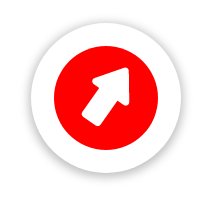
Cursor type: alias
OS/theme: linux-google-cursor
Variant: red